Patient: sex F, age 59
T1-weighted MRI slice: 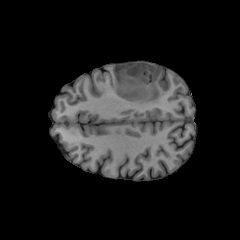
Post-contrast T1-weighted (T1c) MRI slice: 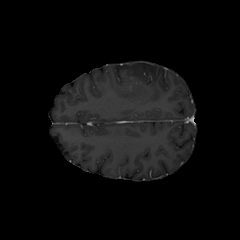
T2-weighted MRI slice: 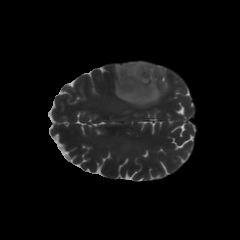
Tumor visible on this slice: yes
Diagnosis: Astrocytoma, IDH-mutant
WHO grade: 3